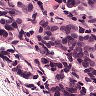
Metastatic tissue present: yes